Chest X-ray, PA view. Patient: 47 years old, sex M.
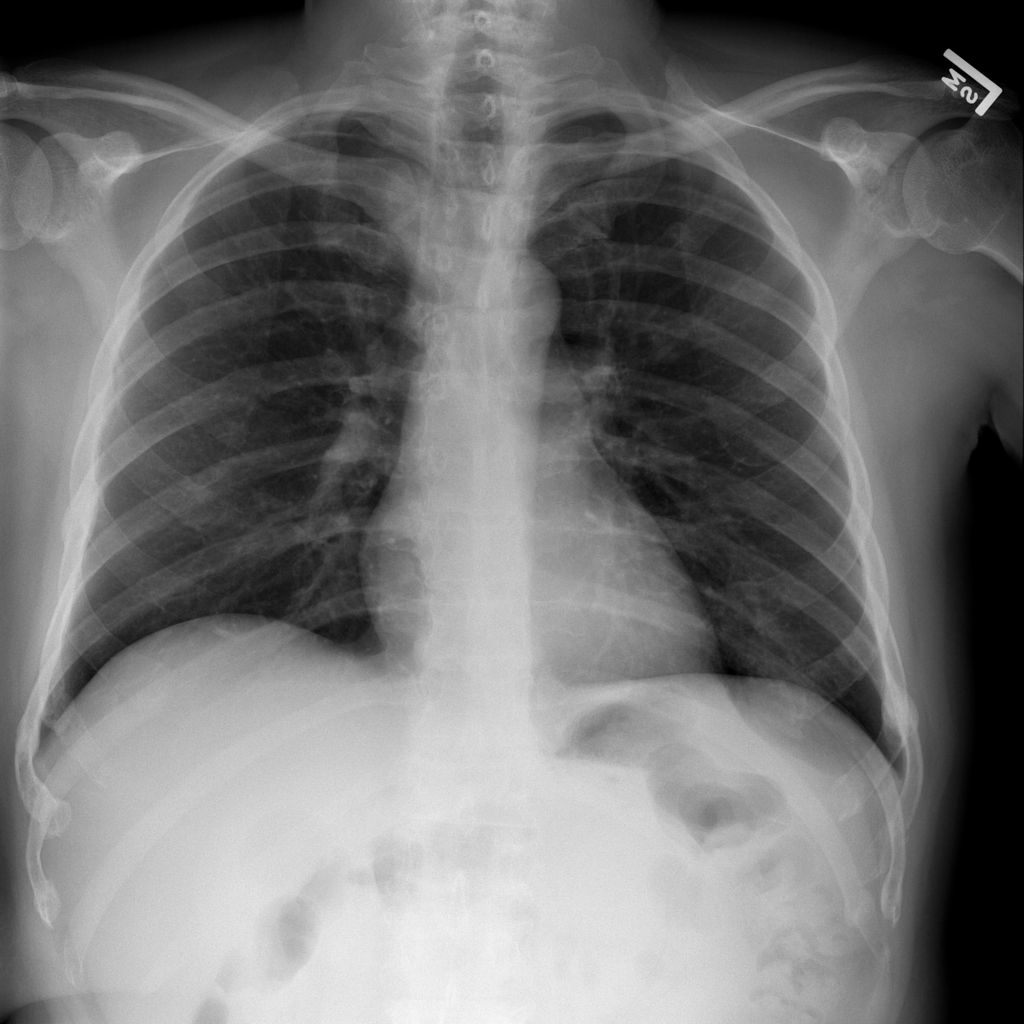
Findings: No Finding